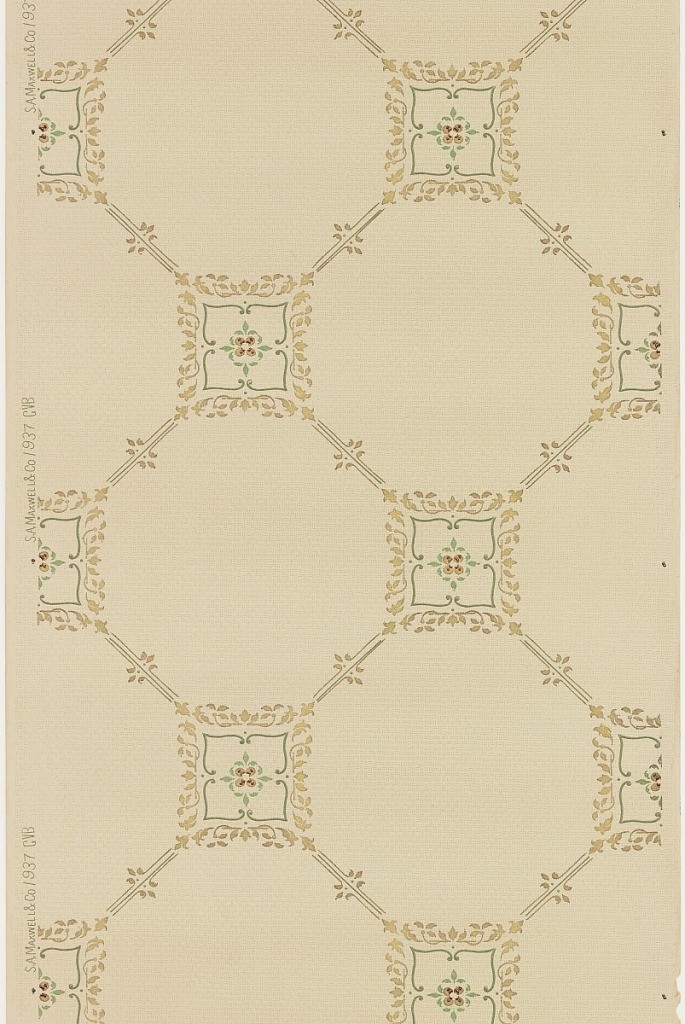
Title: Ceiling paper
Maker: Maxwell & Co., S.A., Chicago, Illinois, USA
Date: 1905–1915
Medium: Machine-printed paper, liquid mica
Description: Grid or trellis pattern with quatrefoil motif at intersections. Printed in green, metallic gold and tan on tan ground covered with weave texture.